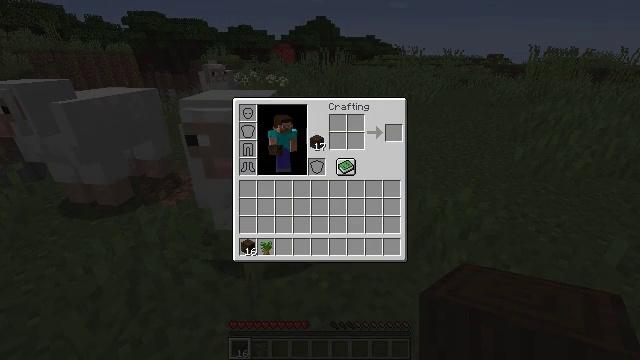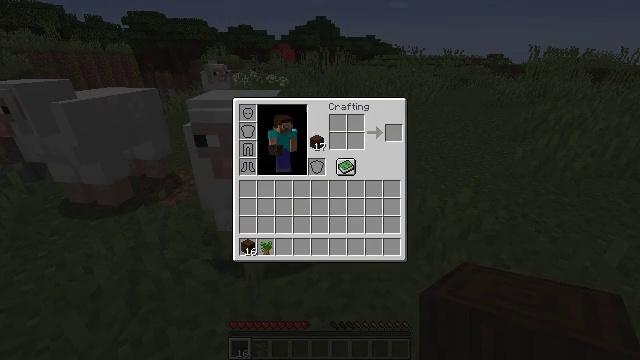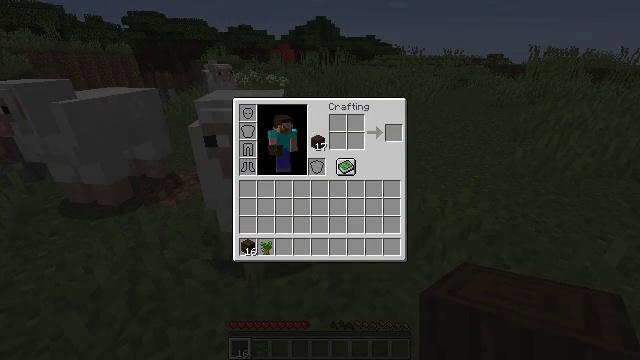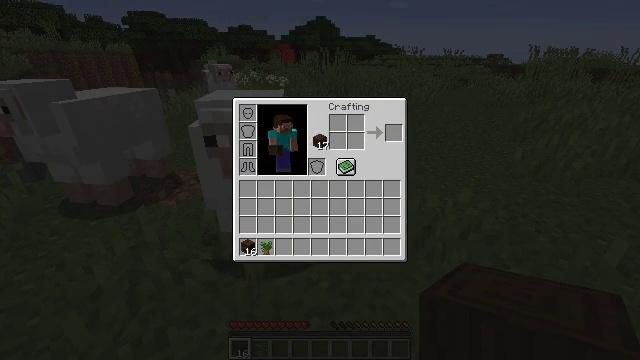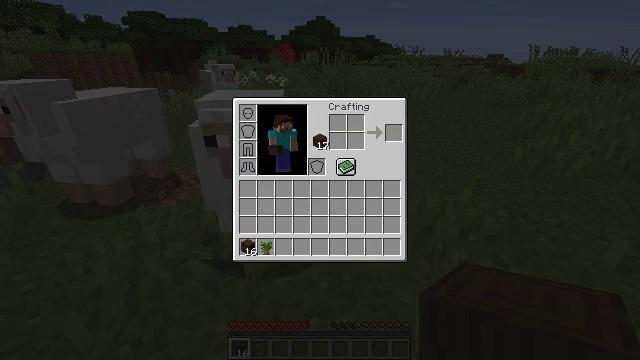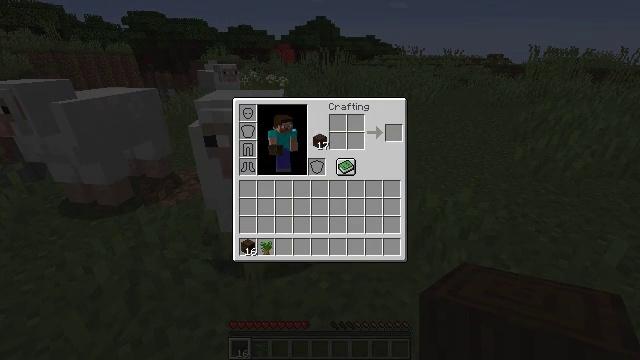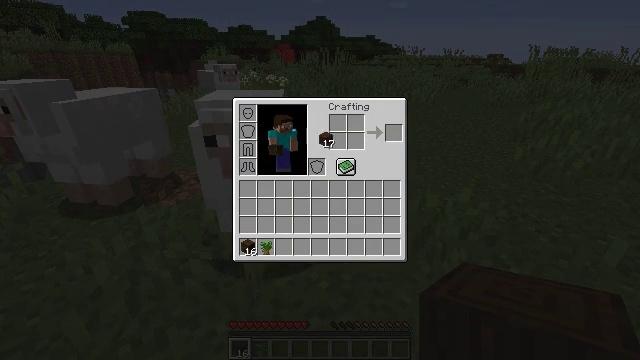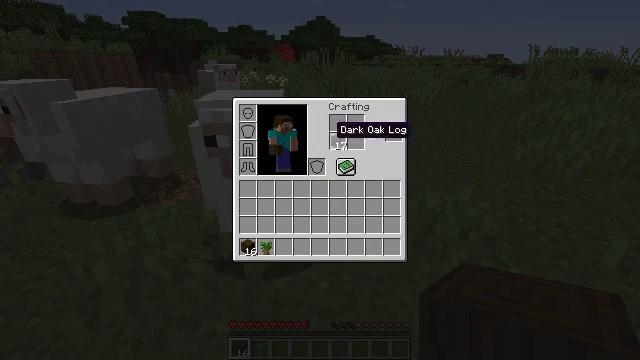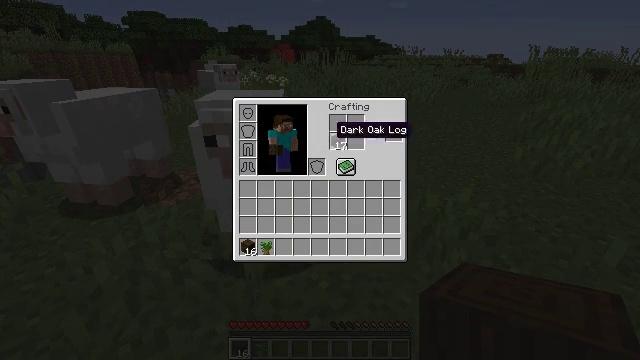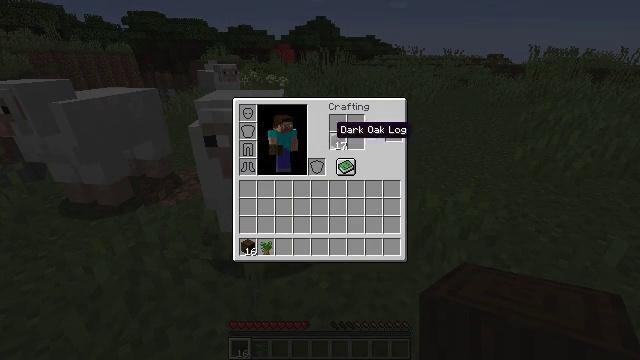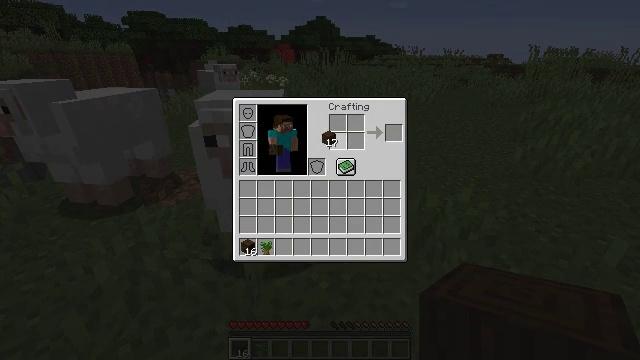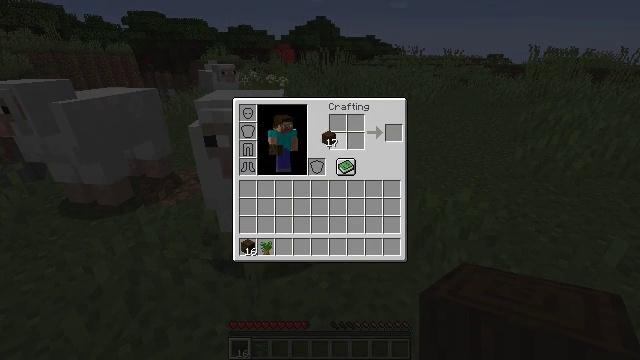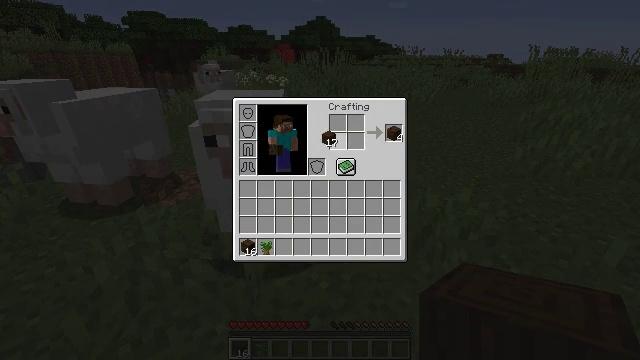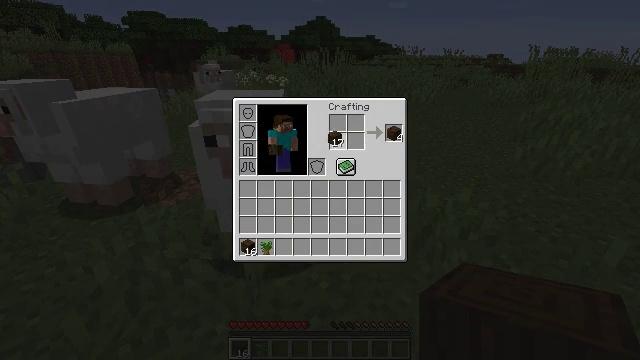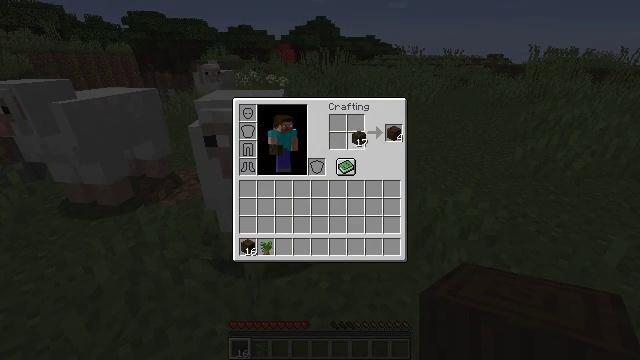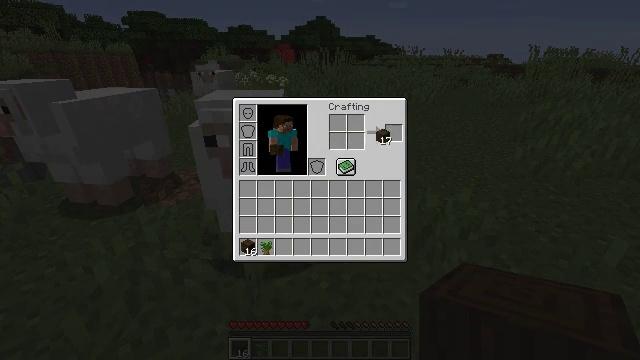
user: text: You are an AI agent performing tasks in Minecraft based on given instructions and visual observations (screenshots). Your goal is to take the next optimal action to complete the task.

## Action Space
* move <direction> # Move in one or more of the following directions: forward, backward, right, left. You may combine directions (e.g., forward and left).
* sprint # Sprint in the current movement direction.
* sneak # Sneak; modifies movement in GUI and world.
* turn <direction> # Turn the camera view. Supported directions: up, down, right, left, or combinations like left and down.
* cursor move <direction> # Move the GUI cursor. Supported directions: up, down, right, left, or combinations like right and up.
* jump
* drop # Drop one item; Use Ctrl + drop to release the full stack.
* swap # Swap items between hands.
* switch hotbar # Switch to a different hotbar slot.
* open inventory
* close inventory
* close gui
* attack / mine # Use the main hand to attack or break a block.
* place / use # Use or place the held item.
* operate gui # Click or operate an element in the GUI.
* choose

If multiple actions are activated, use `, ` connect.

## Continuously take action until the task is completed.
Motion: motion action
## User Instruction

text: Use a dark oak log to craft dark oak planks.
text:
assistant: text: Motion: operate gui
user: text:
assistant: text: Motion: no_op
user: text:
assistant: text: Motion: no_op
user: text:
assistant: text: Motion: no_op
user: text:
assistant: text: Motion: operate gui
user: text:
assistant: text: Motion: operate gui
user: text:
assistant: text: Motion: no_op
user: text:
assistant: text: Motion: no_op
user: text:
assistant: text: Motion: no_op
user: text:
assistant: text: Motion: operate gui
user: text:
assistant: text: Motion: operate gui
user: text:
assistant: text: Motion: operate gui
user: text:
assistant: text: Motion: no_op
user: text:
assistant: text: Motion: cursor move right
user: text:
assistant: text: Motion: cursor move right
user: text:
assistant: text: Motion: no_op
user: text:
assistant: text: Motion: cursor move left
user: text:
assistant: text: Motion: cursor move left
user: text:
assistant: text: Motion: no_op
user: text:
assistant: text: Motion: cursor move left, operate gui
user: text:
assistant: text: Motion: operate gui
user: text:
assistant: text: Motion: operate gui
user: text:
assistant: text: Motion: no_op
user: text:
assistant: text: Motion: no_op
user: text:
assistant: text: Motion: no_op
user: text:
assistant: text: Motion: cursor move right
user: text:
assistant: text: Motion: cursor move right
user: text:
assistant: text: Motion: sneak, cursor move right
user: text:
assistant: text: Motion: sneak
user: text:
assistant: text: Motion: sneak